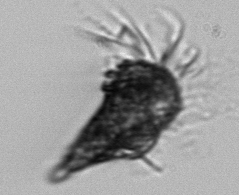
Label: Strombidium_morphotype1